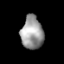
Tissue: lung
Cell type: Epithelial cells
Senescence score: 0.2103
Nuclear area (px): 708
Mean DAPI intensity: 156.716